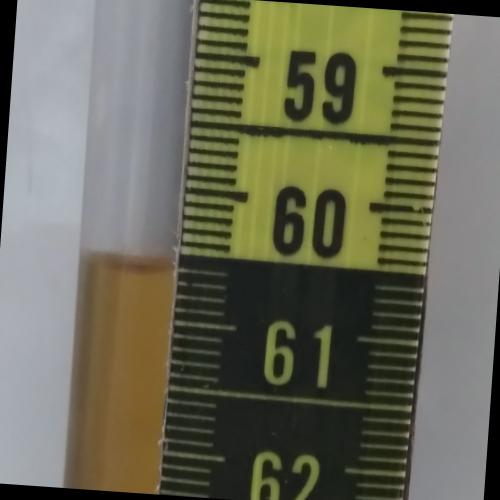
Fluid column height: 60.6 cm